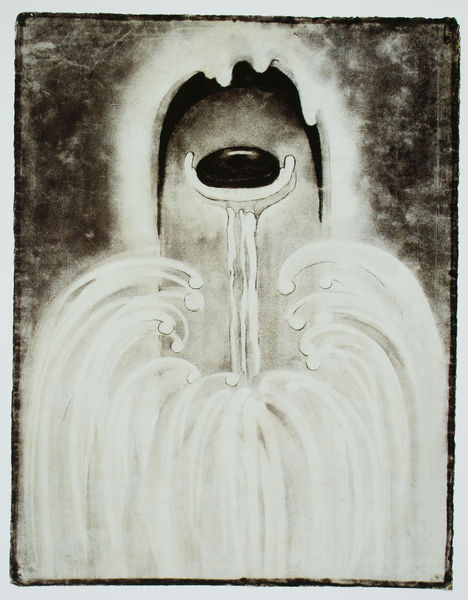
Titel: Special No. 2
Künstler: Georgia O'Keeffe
Institution: Im Besitz der Künstlerin
Schlagwörter: dunkel, wasser, weiß, aquarell, blume, glas, grau, hell, schwarz, zeichnung, federn, präsentation, rahmen, schale, stein, tragen, hände, kelch, höhle, brunnen, springbrunnen, wellen, bogen, abstrakt, rand, jugendstil, symmetrie, bögen, lithographie, radierung, lithografie, strahl, tinte, grotte, fließend, fontäne, fließen, kitsch, quelle, kern, bohne, sprudeln